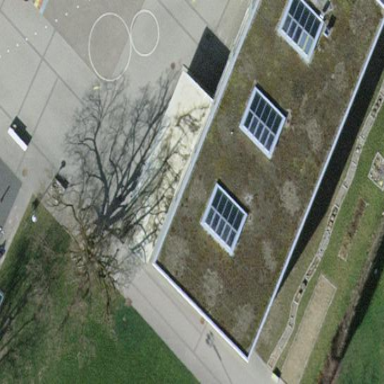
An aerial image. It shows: School building.